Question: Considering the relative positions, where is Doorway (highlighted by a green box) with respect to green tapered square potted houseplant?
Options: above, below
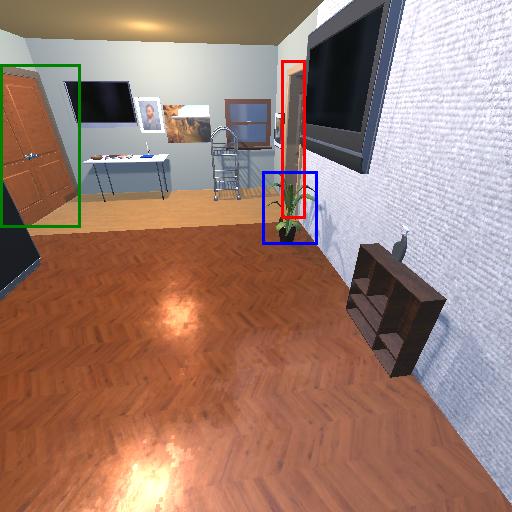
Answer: above